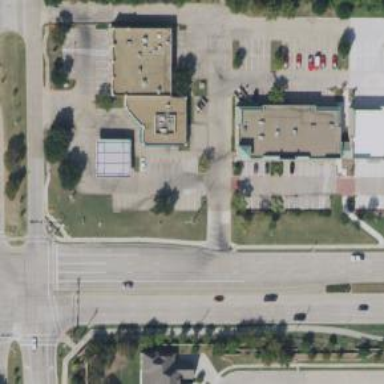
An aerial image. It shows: Convenience shop.